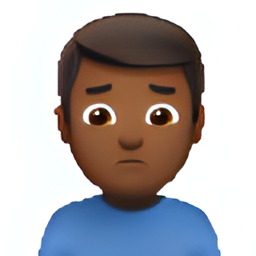
Name: man frowning type 5
Emoji: 🙍🏾‍♂️
Group: People & Body
Sub-group: person-gesture